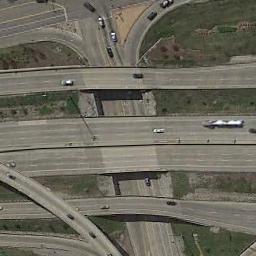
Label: overpass